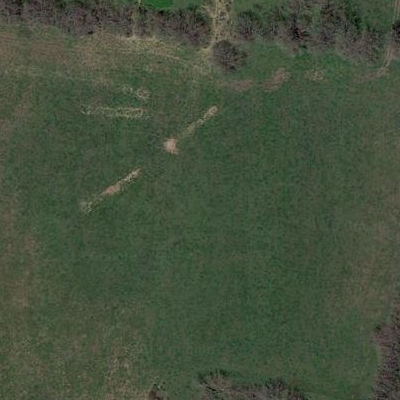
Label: aGrass